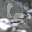
Label: 6